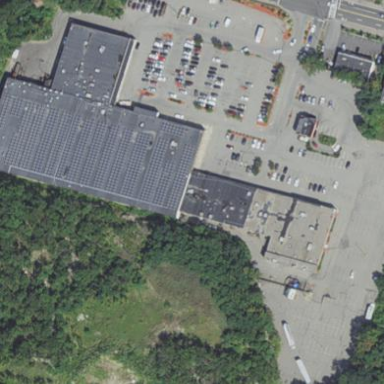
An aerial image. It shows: Parking area with surface.